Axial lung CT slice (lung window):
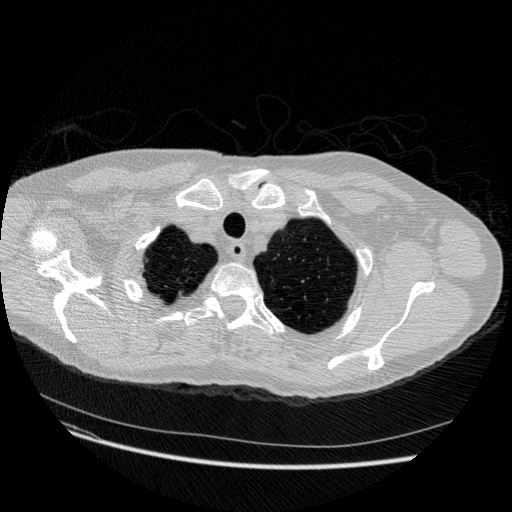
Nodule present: no